Question: How can I centre the labels on the x-axis to match up with the bars? Also, how can I position the x axis label further down so it it is not obscured by the x-axis labels? Thanks!
'''
par(mar= c(15,4,4,2) + 0.1)
barplot(58:1,xaxt="n",xlab="",ylab="Frequency", col=gray(5:0/5))
axis(1, labels=FALSE)
text(1:58, par("usr")[3] - 0.25, srt = 90, adj = 1,
labels = rep("Long Species Name",58), xpd = TRUE)
mtext(1, text = "Species", line=6)
'''

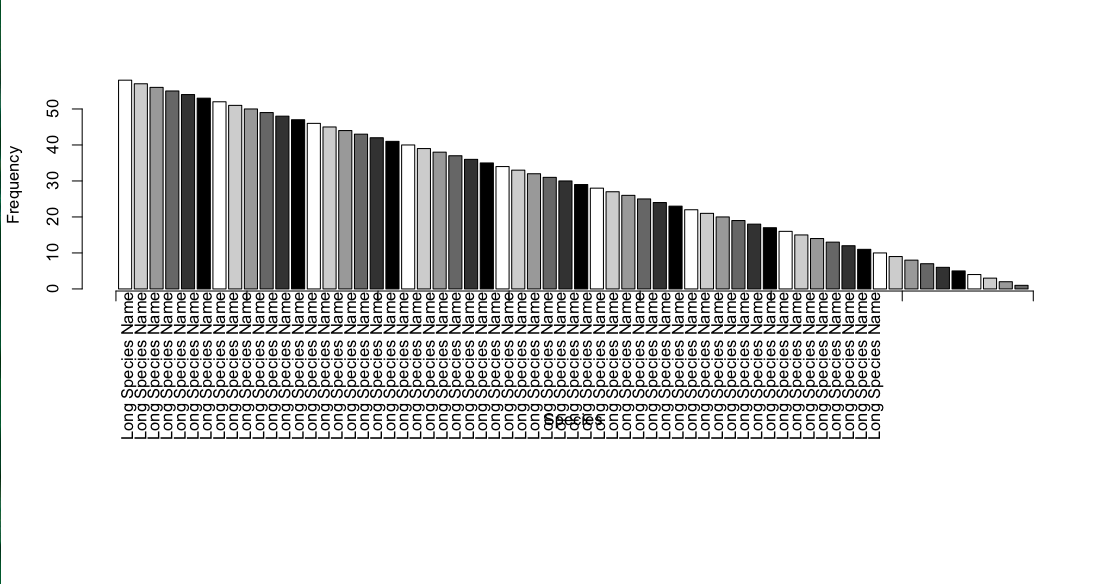
Answer: Check out the return value of 'barplot()' (by reading '?barplot'). There we find that the mid points of the bars are returned by the function as a vector. Hence it is a simple matter of assigning the returned object (here to object 'bar') and then use that in a call to 'axis()' to locate the tick marks.
In the 'axis()' call, note that we specify both the 'labels' argument the 'at' argument, with 'at' being set to the bar mid points as stored in 'bar'. 'las = 2' is used to rotate the labels relative to the axis, and 'cex.axis = 0.6' is used to reduce the label size.
The second part of your question is handled by 'title()' and the 'line' argument. First note that when you set the 'mar' parameter you are setting the margin size in "lines", hence the margin on side 1 (bottom) is 15 lines. The 'line' argument in 'title()' specifies which of the margin lines you want to draw the axis label.
Putting this altogether with a modified example we have:
'''
op <- par(mar= c(15,4,4,2) + 0.1)
bar <- barplot(58:1, xaxt="n", xlab="", ylab="Frequency", col=gray(5:0/5))
axis(1, labels = paste("Long Species Name", 1:58), at = bar,
las = 2, cex.axis = 0.6)
title(xlab = "Species", line=11)
par(op)
'''
Which produces: